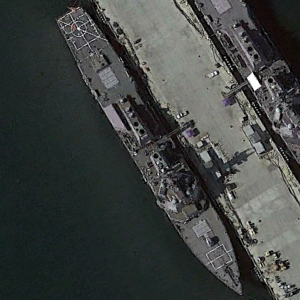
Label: destroyer